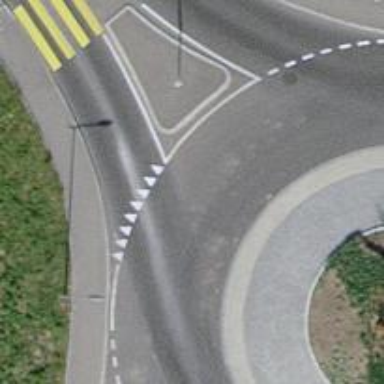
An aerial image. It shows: Secondary road with asphalt surface leading to roundabout junction.